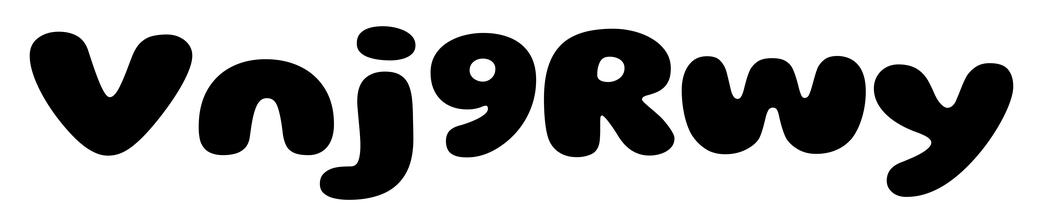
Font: Gluten_ExtraBold